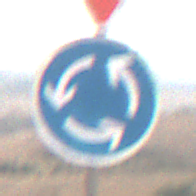
Verkehrszeichen: Kreisverkehr
Zusatzzeichen oben: VorfahrtGewaehren
Umgebung: Outdoor, Nature
Tageszeit: MorningAfternoon
Wetter: Overcast
Licht: Natural
Jahreszeit: NotSpecified
Kontrast: LowContrast